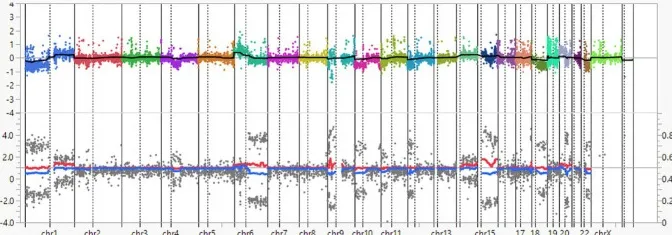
A paired analysis with Todai OncoPanel. Chromosomal copy number variations in anaplastic meningioma. The upper panel shows the total copy number, and the lower panel shows the allelic copy number ratio with B allele frequency at the fourth.
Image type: chart (chart)